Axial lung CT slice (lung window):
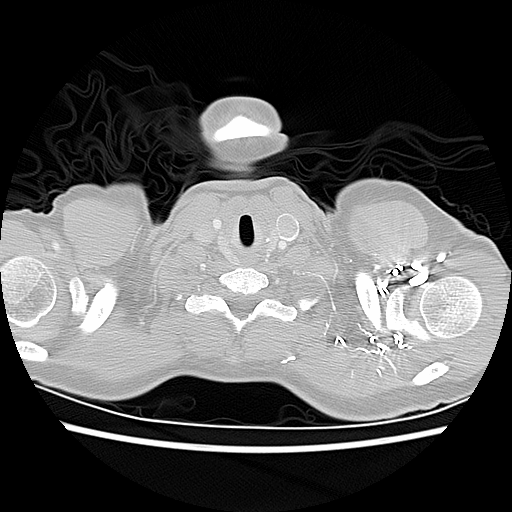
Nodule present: no